一年级 · 计数
想一想, 哪幅图里的水果个数和珠子数一样多。
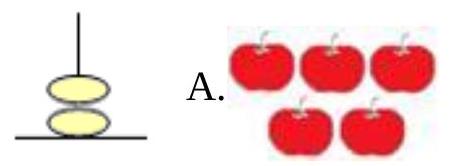
A.
   B.
答案: B